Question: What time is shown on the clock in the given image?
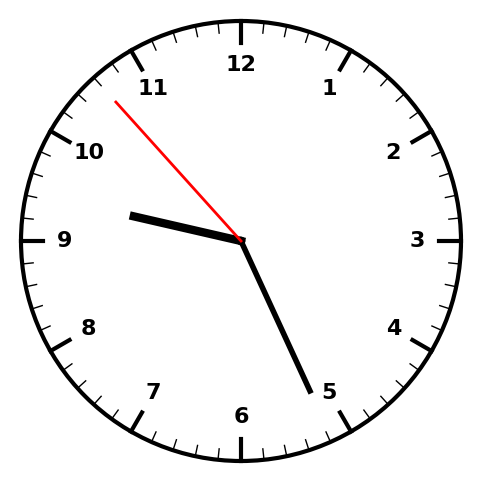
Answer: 09:25:53